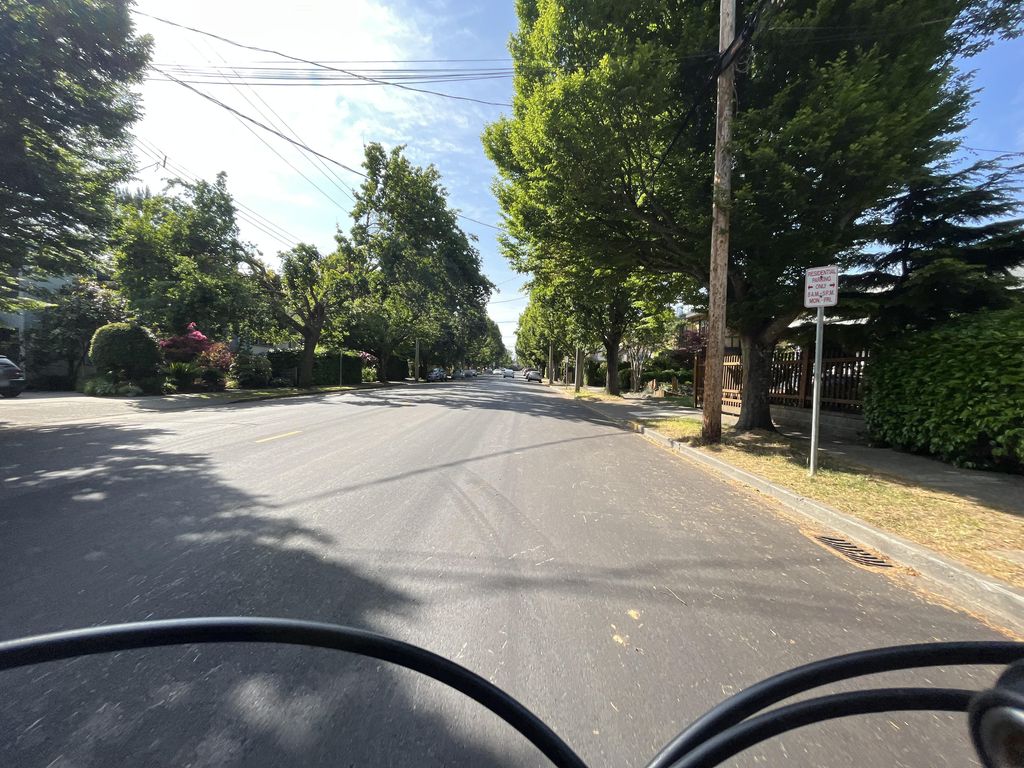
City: victoria